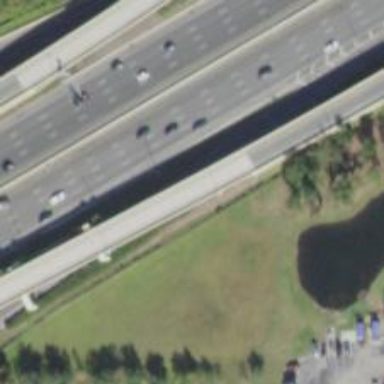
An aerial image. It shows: Bridge over motorway link with half diamond junction.